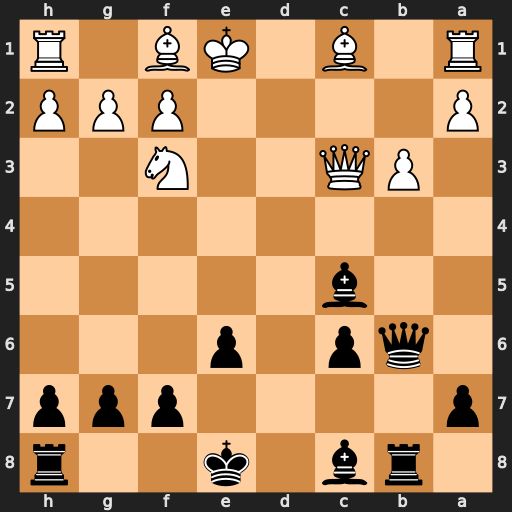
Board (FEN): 1rb1k2r/p4ppp/1qp1p3/2b5/8/1PQ2N2/P4PPP/R1B1KB1R
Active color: b
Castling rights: KQk
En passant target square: -
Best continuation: Bb4 Qxb4 Qxb4+